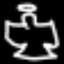
Label: angel